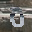
Label: 0